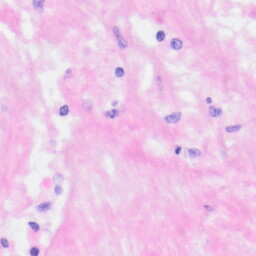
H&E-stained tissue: Kidney